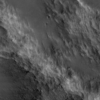
Label: not_dusty